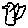
Label: bird